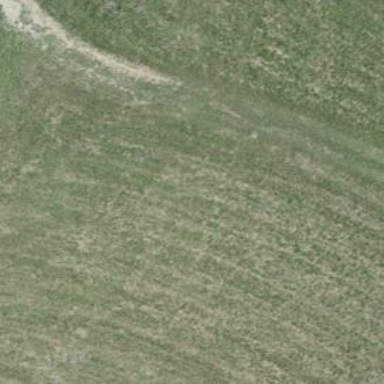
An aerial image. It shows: Agricultural track with grade3 track type.